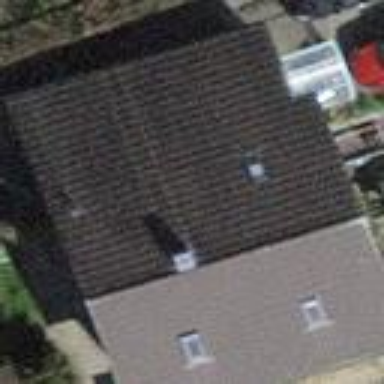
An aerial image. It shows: Detached building with tile roof.